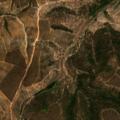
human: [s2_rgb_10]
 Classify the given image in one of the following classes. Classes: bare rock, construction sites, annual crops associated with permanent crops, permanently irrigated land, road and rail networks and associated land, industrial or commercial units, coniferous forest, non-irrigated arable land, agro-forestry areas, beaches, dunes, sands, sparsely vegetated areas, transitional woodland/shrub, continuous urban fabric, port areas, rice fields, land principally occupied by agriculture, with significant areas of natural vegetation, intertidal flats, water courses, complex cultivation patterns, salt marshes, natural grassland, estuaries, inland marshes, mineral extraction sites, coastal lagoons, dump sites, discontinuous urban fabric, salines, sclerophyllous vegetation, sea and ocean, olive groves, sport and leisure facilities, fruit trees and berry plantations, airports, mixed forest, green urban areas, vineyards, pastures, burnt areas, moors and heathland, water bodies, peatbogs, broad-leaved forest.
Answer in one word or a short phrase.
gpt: broad-leaved forest, transitional woodland/shrub